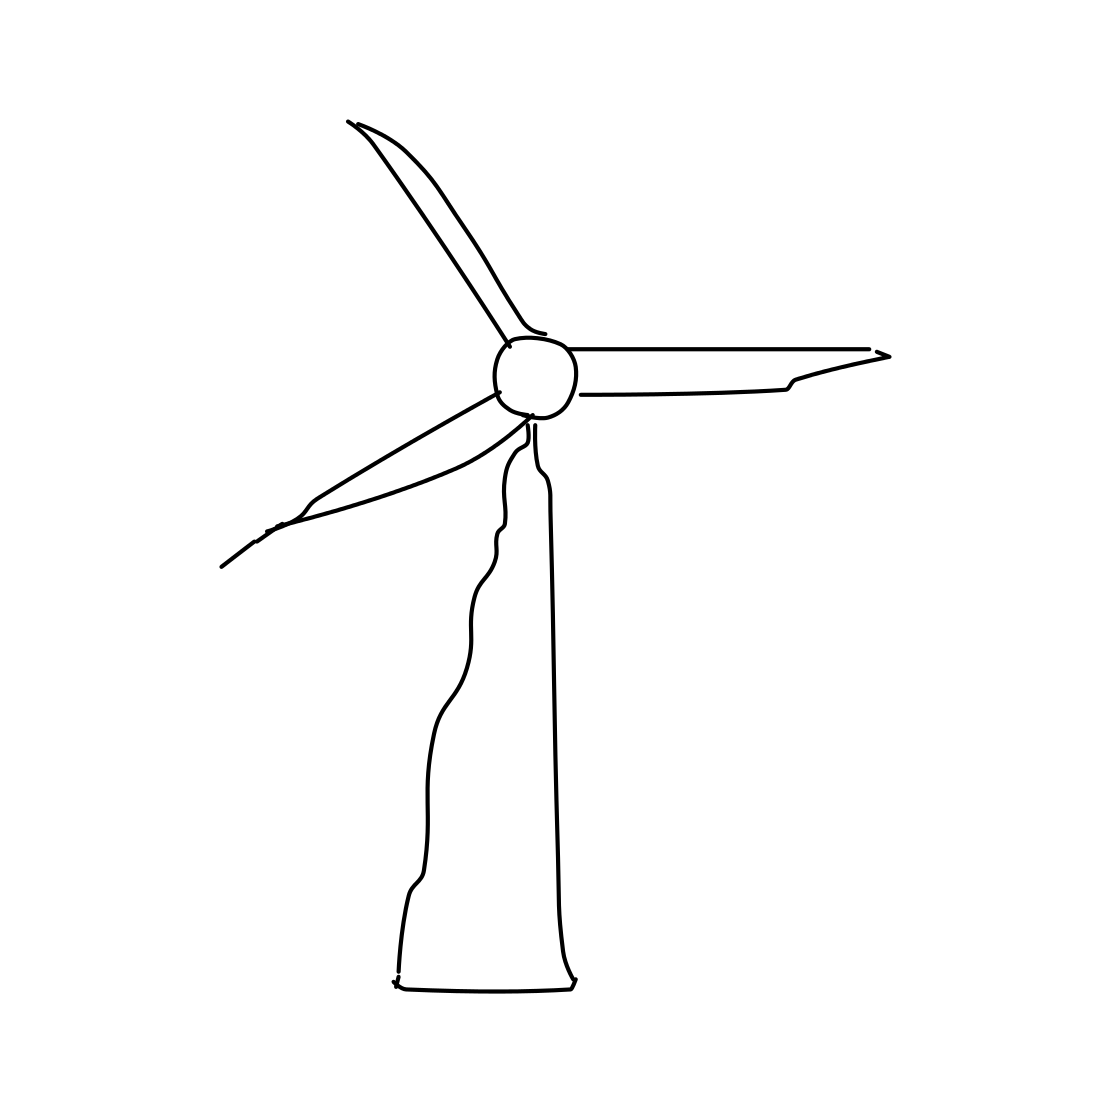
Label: windmill